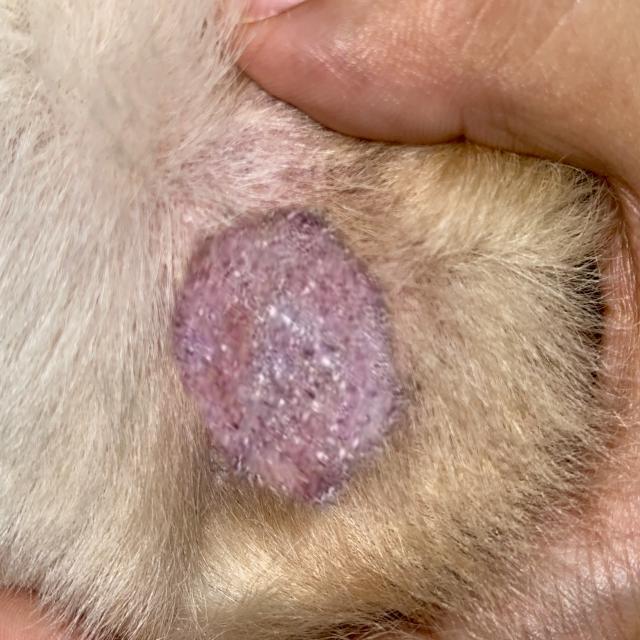
Canine ringworm (Dermatophytosis) — fungal infection caused by Microsporum or Trichophyton. Presents with circular alopecia, scaling, crusting, and broken hairs.